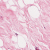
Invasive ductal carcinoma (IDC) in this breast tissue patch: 0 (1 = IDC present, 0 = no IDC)